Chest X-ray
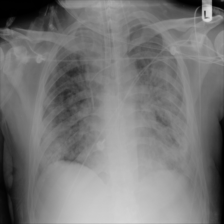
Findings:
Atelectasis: negative
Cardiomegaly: negative
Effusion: negative
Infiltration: positive
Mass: negative
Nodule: negative
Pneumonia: negative
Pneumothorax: negative
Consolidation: negative
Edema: negative
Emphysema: negative
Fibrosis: negative
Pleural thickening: negative
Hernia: negative